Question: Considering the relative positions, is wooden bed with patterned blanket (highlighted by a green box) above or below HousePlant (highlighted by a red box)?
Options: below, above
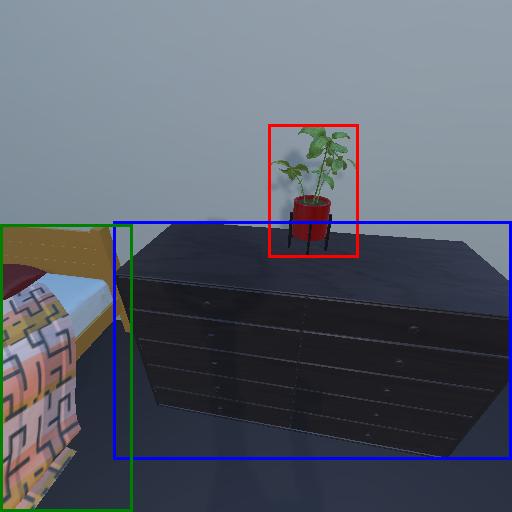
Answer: below